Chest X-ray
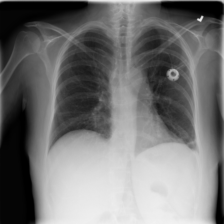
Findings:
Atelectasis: positive
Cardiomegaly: negative
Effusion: negative
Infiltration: negative
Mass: negative
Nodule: negative
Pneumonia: negative
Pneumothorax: negative
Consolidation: negative
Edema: negative
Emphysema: negative
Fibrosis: negative
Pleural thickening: negative
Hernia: negative